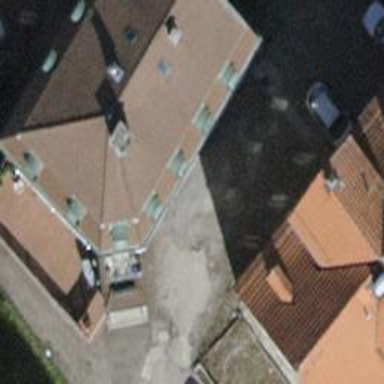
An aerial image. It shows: Restaurant.